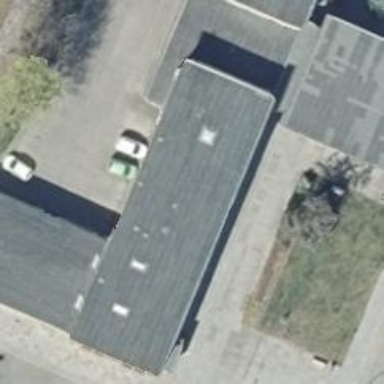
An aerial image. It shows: Beauty shop.